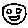
Label: smiley face